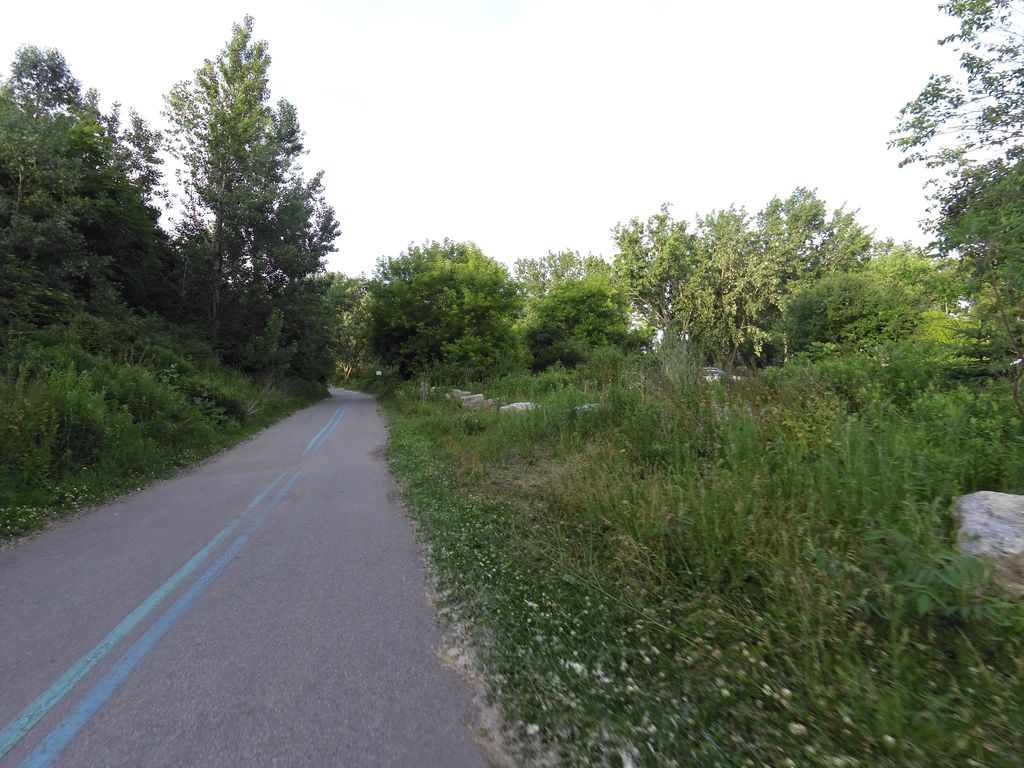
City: toronto